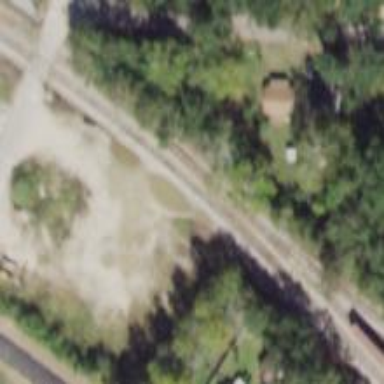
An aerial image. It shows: Railway siding with rails.